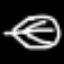
Label: leaf